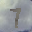
Label: 7